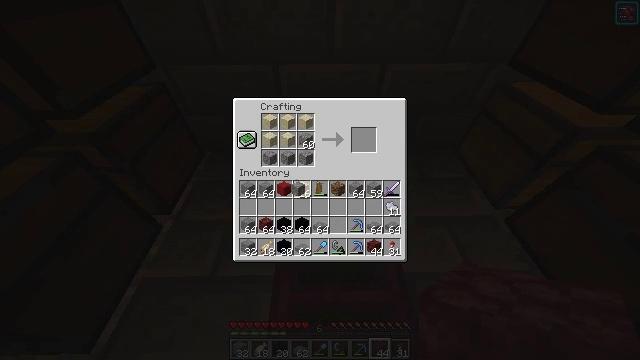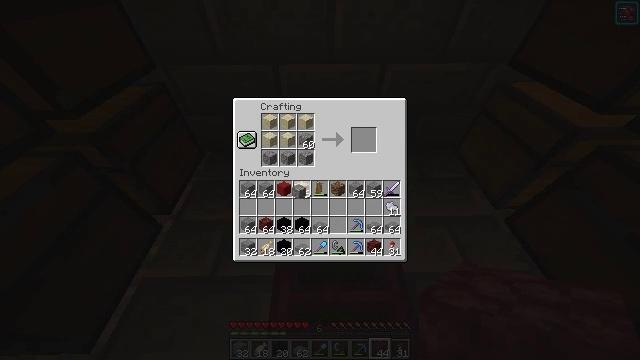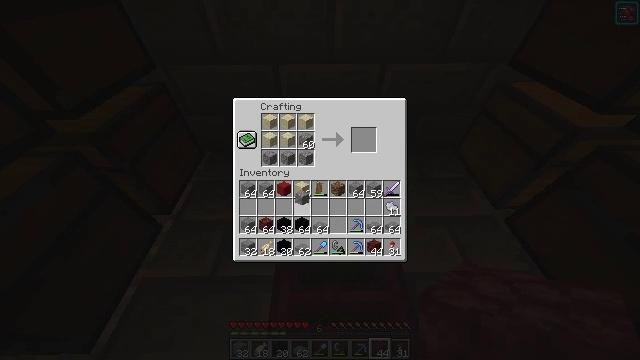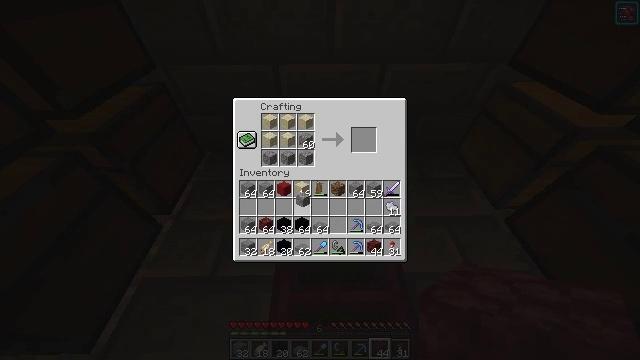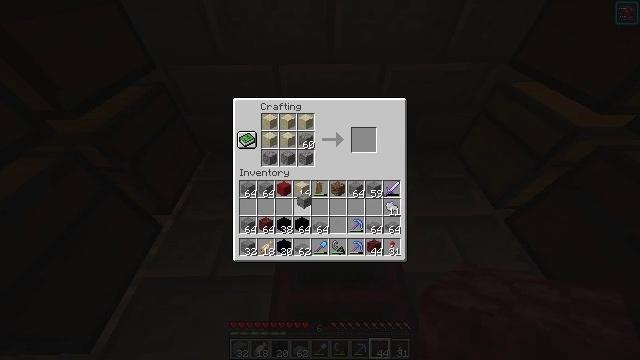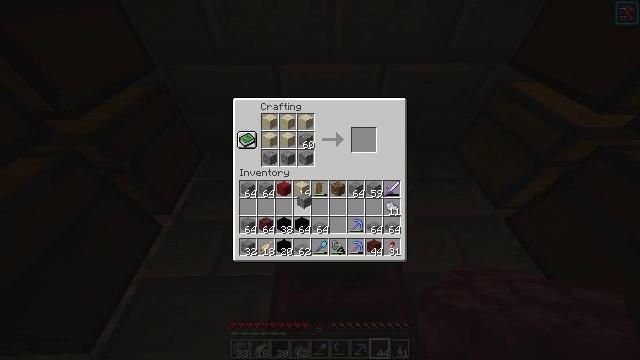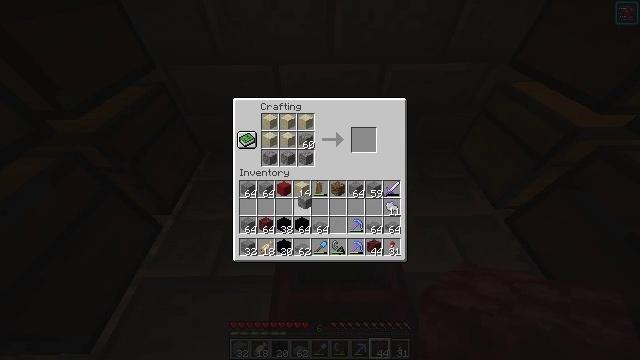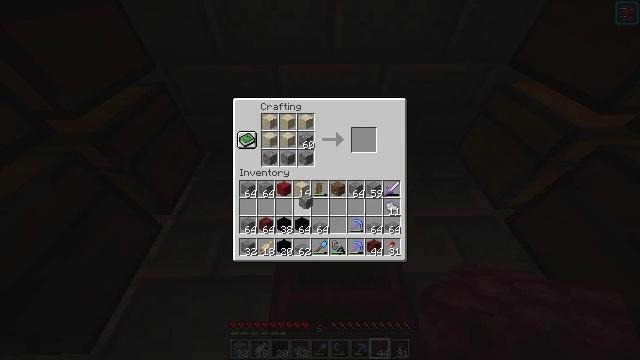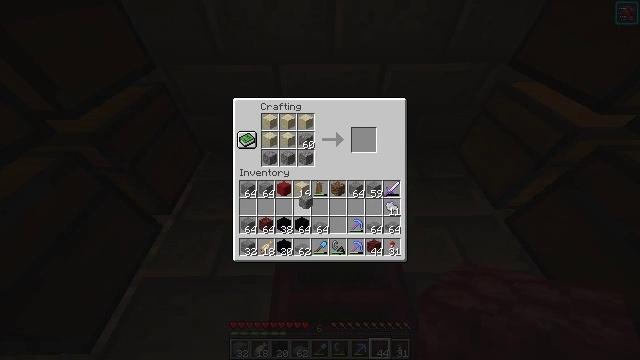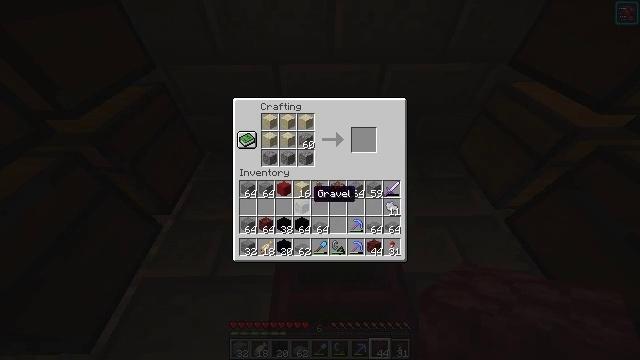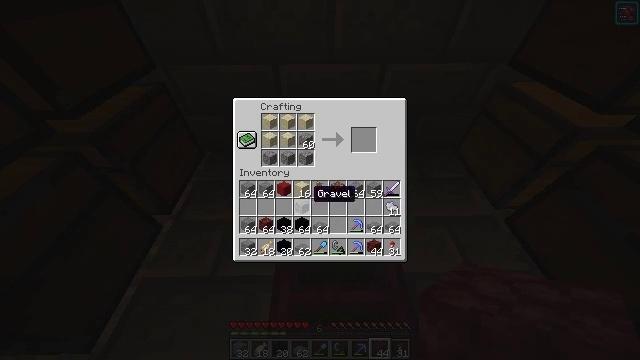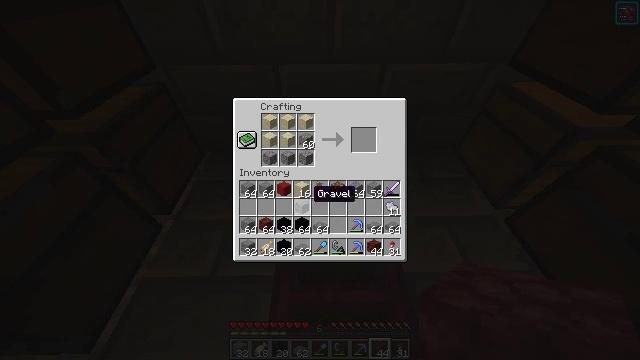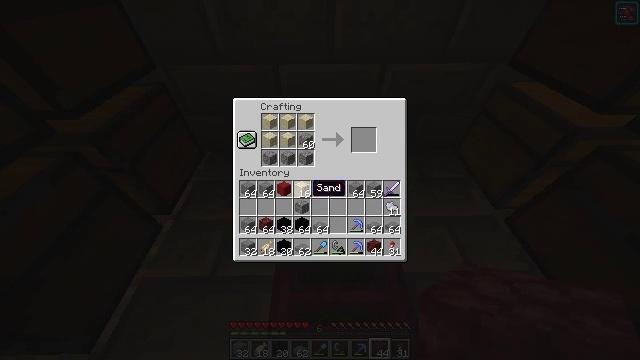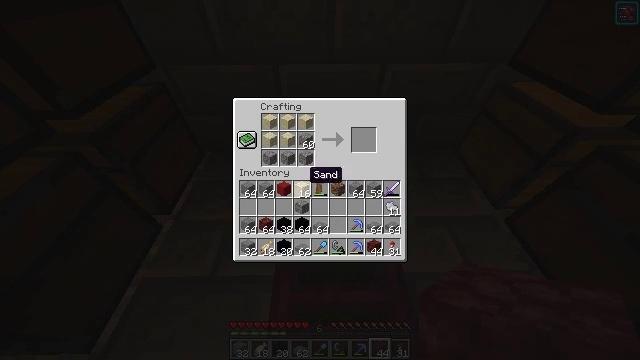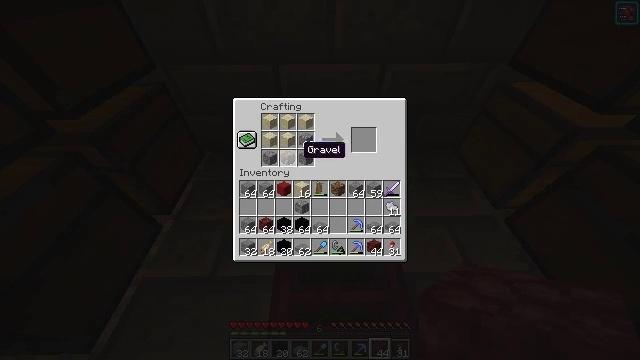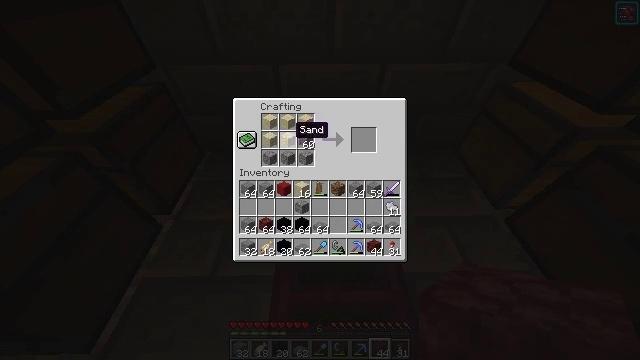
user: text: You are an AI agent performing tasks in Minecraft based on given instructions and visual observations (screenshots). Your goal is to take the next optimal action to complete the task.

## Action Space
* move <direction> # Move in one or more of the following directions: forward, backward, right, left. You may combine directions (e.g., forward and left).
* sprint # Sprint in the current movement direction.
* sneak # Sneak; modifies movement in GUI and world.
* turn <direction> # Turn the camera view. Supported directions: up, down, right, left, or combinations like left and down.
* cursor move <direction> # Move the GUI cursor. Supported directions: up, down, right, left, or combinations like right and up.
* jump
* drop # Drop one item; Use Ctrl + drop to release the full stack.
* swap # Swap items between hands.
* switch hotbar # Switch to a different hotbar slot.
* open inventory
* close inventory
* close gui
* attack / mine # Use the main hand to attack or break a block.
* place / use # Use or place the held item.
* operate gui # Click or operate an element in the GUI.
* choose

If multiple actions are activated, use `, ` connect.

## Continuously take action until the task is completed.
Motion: motion action
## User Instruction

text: Craft white concrete powder with the right recipe in the crafting table.
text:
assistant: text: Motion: no_op
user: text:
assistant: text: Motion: no_op
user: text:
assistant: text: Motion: no_op
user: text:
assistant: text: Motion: no_op
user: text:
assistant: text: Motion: no_op
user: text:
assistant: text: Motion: no_op
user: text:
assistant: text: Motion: no_op
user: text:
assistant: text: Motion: operate gui
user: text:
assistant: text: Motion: no_op
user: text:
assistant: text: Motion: no_op
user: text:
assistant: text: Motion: no_op
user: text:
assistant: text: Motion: sneak
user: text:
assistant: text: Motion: sneak, cursor move up
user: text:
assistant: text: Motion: sneak, cursor move up
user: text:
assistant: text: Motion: sneak, cursor move left and up
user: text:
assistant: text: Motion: sneak
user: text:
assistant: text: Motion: sneak
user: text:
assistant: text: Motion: sneak
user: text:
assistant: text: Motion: sneak
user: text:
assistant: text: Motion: sneak, choose
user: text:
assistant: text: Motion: sneak, choose
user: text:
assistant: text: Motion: sneak, choose
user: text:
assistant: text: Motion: sneak, cursor move right and down
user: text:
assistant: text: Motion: sneak, cursor move right and down
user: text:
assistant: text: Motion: sneak, cursor move right and down
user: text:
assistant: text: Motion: sneak, cursor move right and down
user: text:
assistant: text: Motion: cursor move right
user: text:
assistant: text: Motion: no_op
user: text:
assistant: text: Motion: no_op
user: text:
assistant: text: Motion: sneak